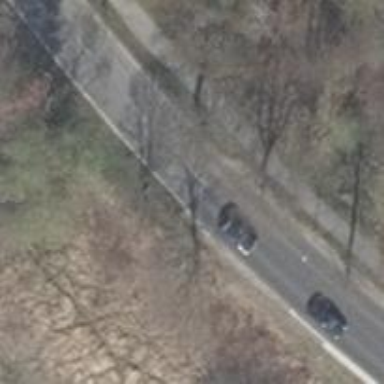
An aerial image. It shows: Secondary road with asphalt surface.